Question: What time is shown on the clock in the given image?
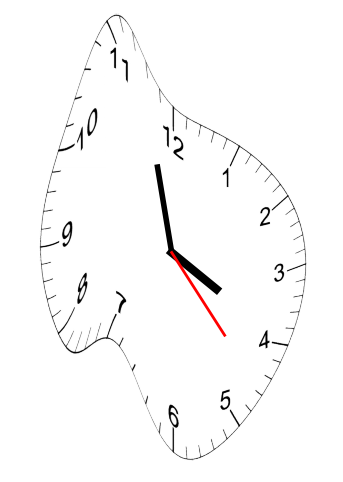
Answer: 03:57:23